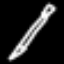
Label: pencil